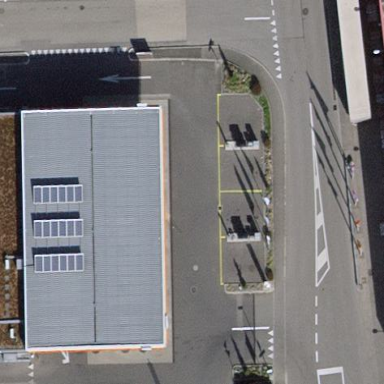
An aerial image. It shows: View of roof of building.